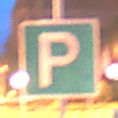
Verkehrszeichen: Parken
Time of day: Night
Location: Outdoor (Urban)
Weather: PartlyCloudy
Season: NotSpecified
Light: Artificial